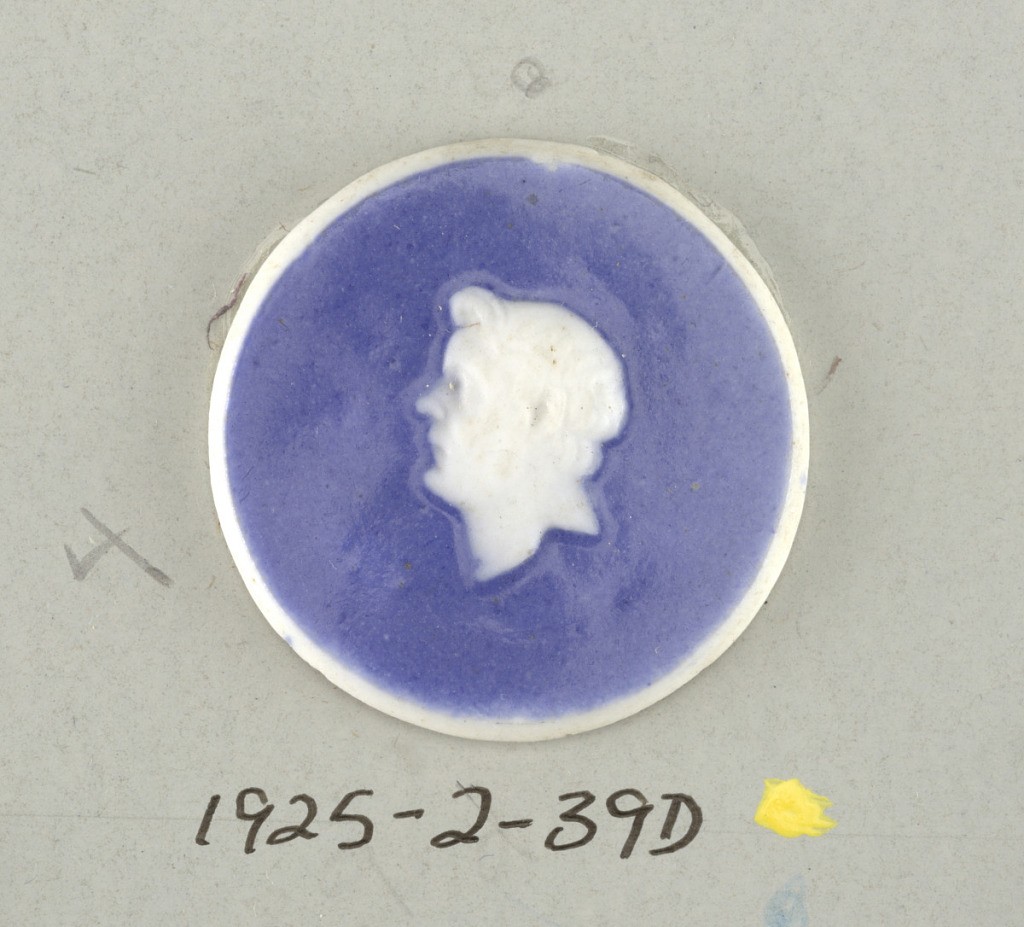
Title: Button
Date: late 18th century
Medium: Stoneware
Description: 1925-2-39-a/f: Six circular medallions in the style of Wedgwood J...